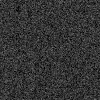
Atmospheric dust classification: dusty